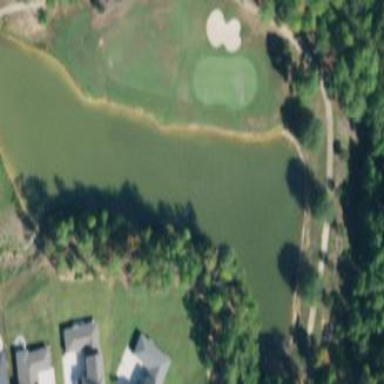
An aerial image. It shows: Picturesque scene of golf course with lateral water hazard.